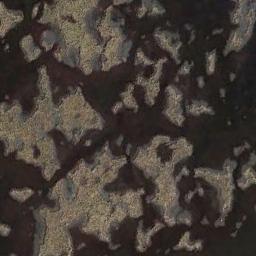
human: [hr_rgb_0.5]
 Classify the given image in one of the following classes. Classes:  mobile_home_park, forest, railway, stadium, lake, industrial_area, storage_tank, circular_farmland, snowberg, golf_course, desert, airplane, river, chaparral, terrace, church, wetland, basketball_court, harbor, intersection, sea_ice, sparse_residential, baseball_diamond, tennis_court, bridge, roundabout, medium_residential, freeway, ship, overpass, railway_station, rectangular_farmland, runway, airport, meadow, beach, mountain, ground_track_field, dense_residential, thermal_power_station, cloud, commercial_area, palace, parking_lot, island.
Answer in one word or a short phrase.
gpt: wetland